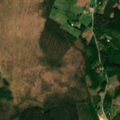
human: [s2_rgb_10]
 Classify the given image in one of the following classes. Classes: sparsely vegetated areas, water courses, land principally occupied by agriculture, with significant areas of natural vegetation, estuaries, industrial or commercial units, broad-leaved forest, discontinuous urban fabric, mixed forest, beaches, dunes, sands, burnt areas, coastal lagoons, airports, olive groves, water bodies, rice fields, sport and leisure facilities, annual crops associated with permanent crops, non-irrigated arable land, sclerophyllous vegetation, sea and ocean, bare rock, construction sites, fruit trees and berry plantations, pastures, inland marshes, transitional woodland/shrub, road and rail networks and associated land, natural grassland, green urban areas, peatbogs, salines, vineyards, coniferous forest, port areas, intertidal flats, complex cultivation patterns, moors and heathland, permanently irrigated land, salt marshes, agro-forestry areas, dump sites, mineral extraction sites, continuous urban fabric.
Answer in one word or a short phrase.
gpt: coniferous forest, mixed forest, peatbogs